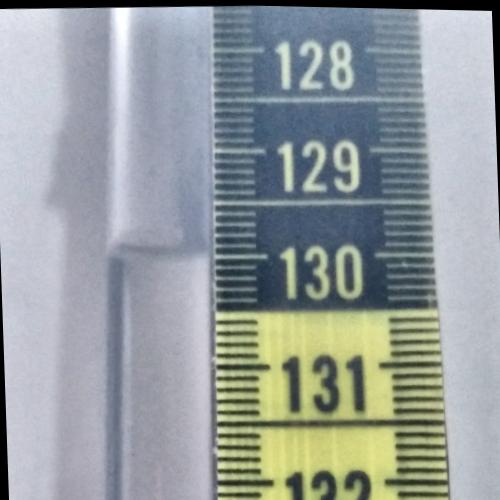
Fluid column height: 130.0 cm